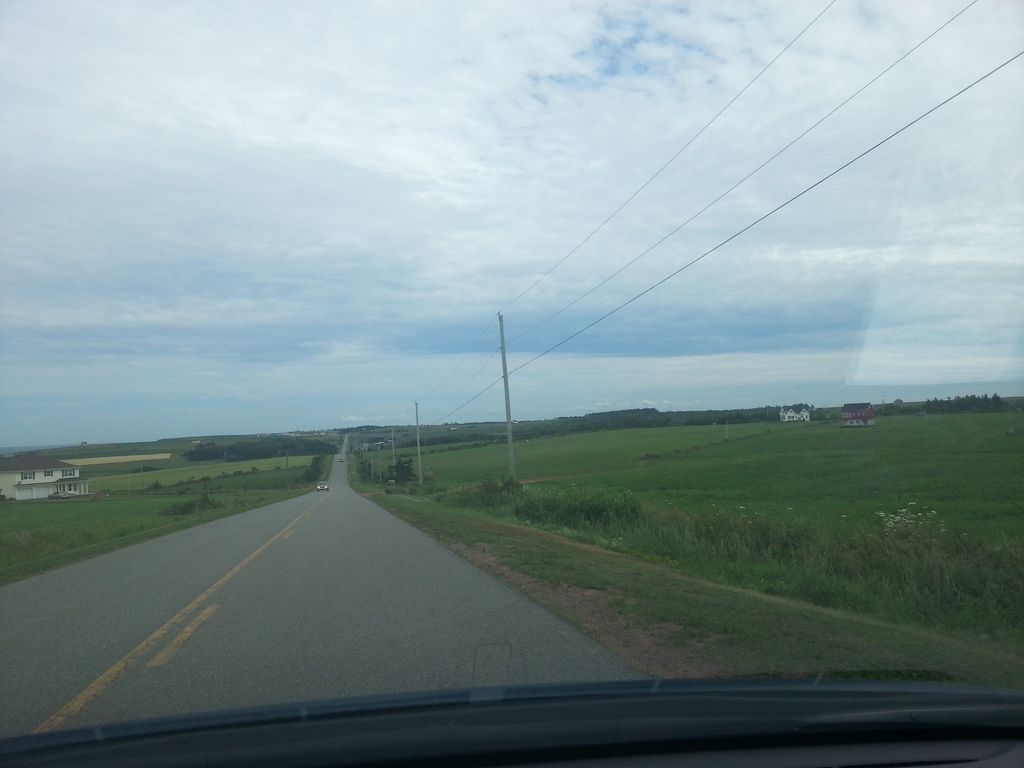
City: charlottetown